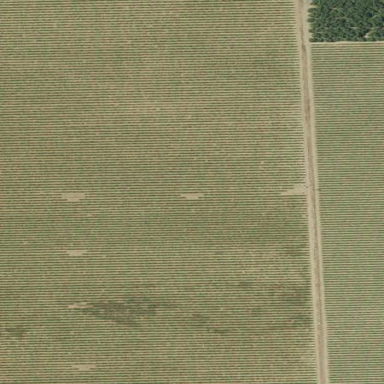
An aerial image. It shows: Beautiful vineyard in the countryside.